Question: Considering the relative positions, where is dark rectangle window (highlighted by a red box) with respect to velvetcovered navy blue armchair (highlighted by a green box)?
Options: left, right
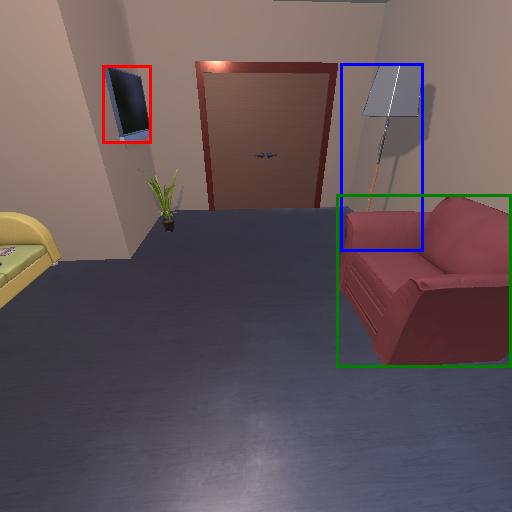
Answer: left